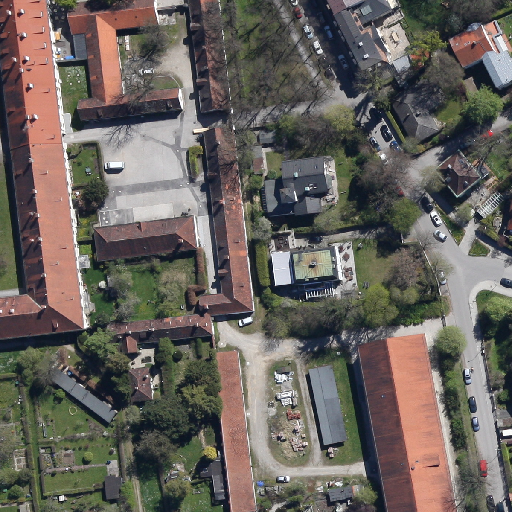
Referring expression: light-duty vehicle driving on the road